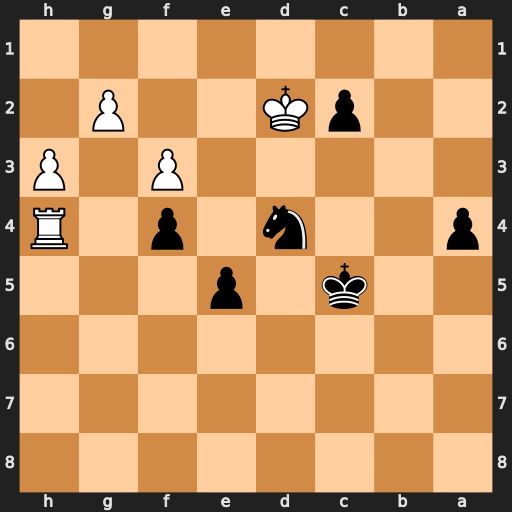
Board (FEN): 8/8/8/2k1p3/p2n1p1R/5P1P/2pK2P1/8
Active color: b
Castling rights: -
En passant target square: -
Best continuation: e4 fxe4 f3